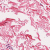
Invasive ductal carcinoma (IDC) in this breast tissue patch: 0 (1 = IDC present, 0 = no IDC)